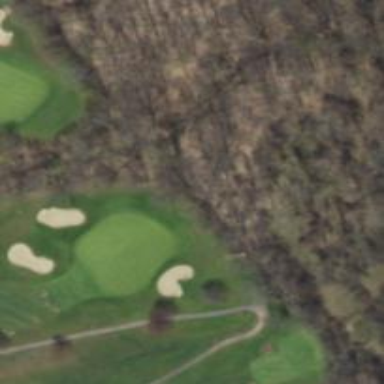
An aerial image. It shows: View of golf hole.